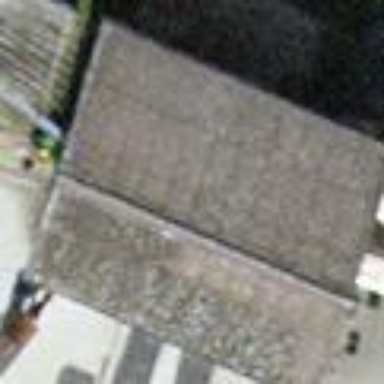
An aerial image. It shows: Farm auxiliary building with gabled roof.